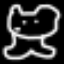
Label: frog